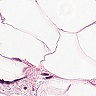
Metastatic tissue present: no